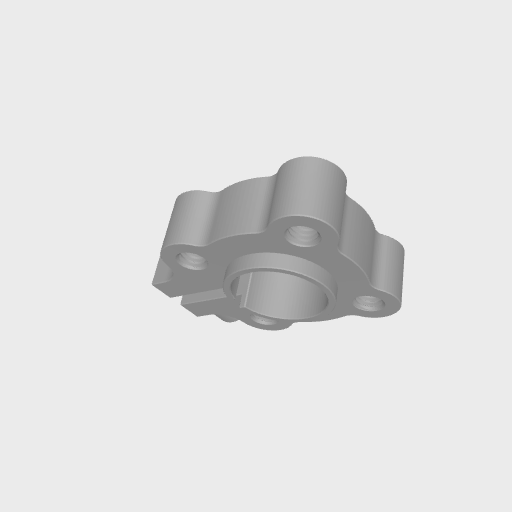
Part: ClampingHub12ID